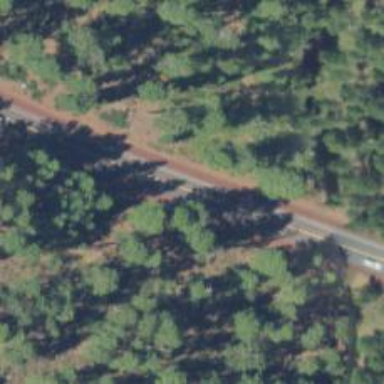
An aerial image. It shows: Asphalt road designated as trunk highway.